Field crop: tomato
Growth stage: 1
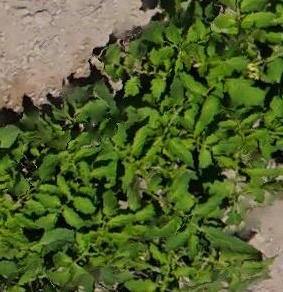
Species: tomato